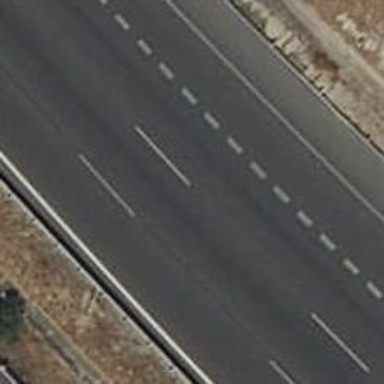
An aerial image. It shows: Asphalt motorway.